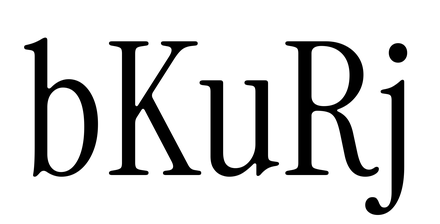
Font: InstrumentSerif-Regular